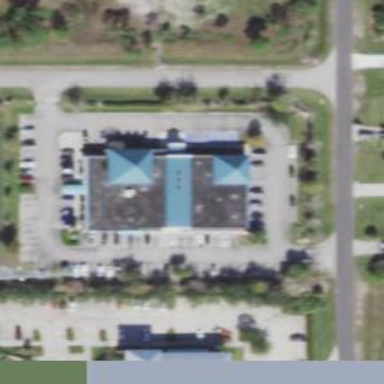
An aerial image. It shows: Parking space.